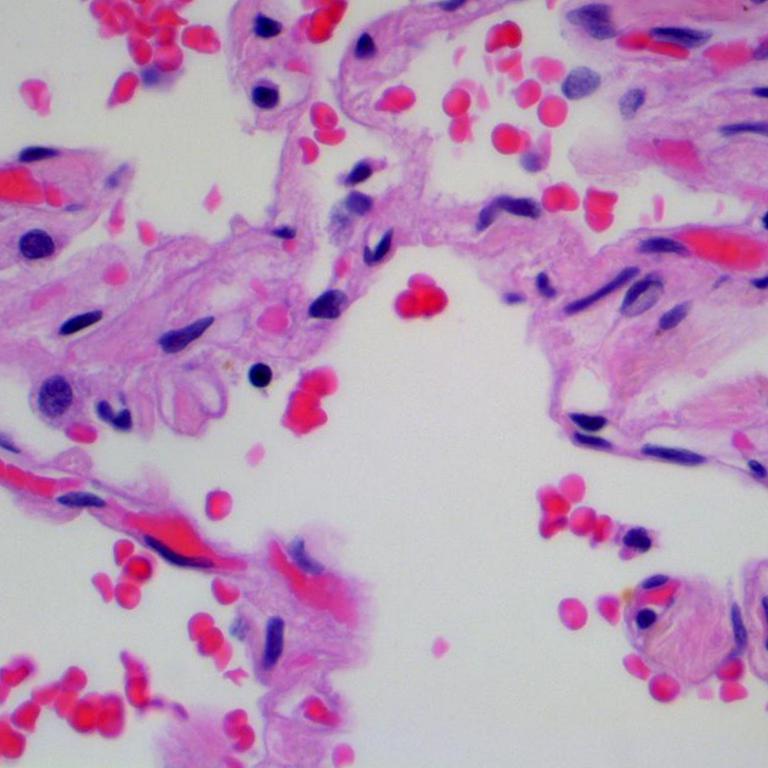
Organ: lung
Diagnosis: benign